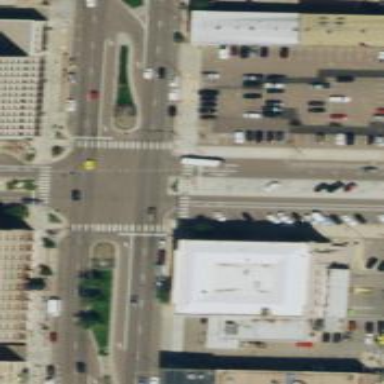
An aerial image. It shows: Pedestrian crossing with zebra markings on the footway.